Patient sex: F
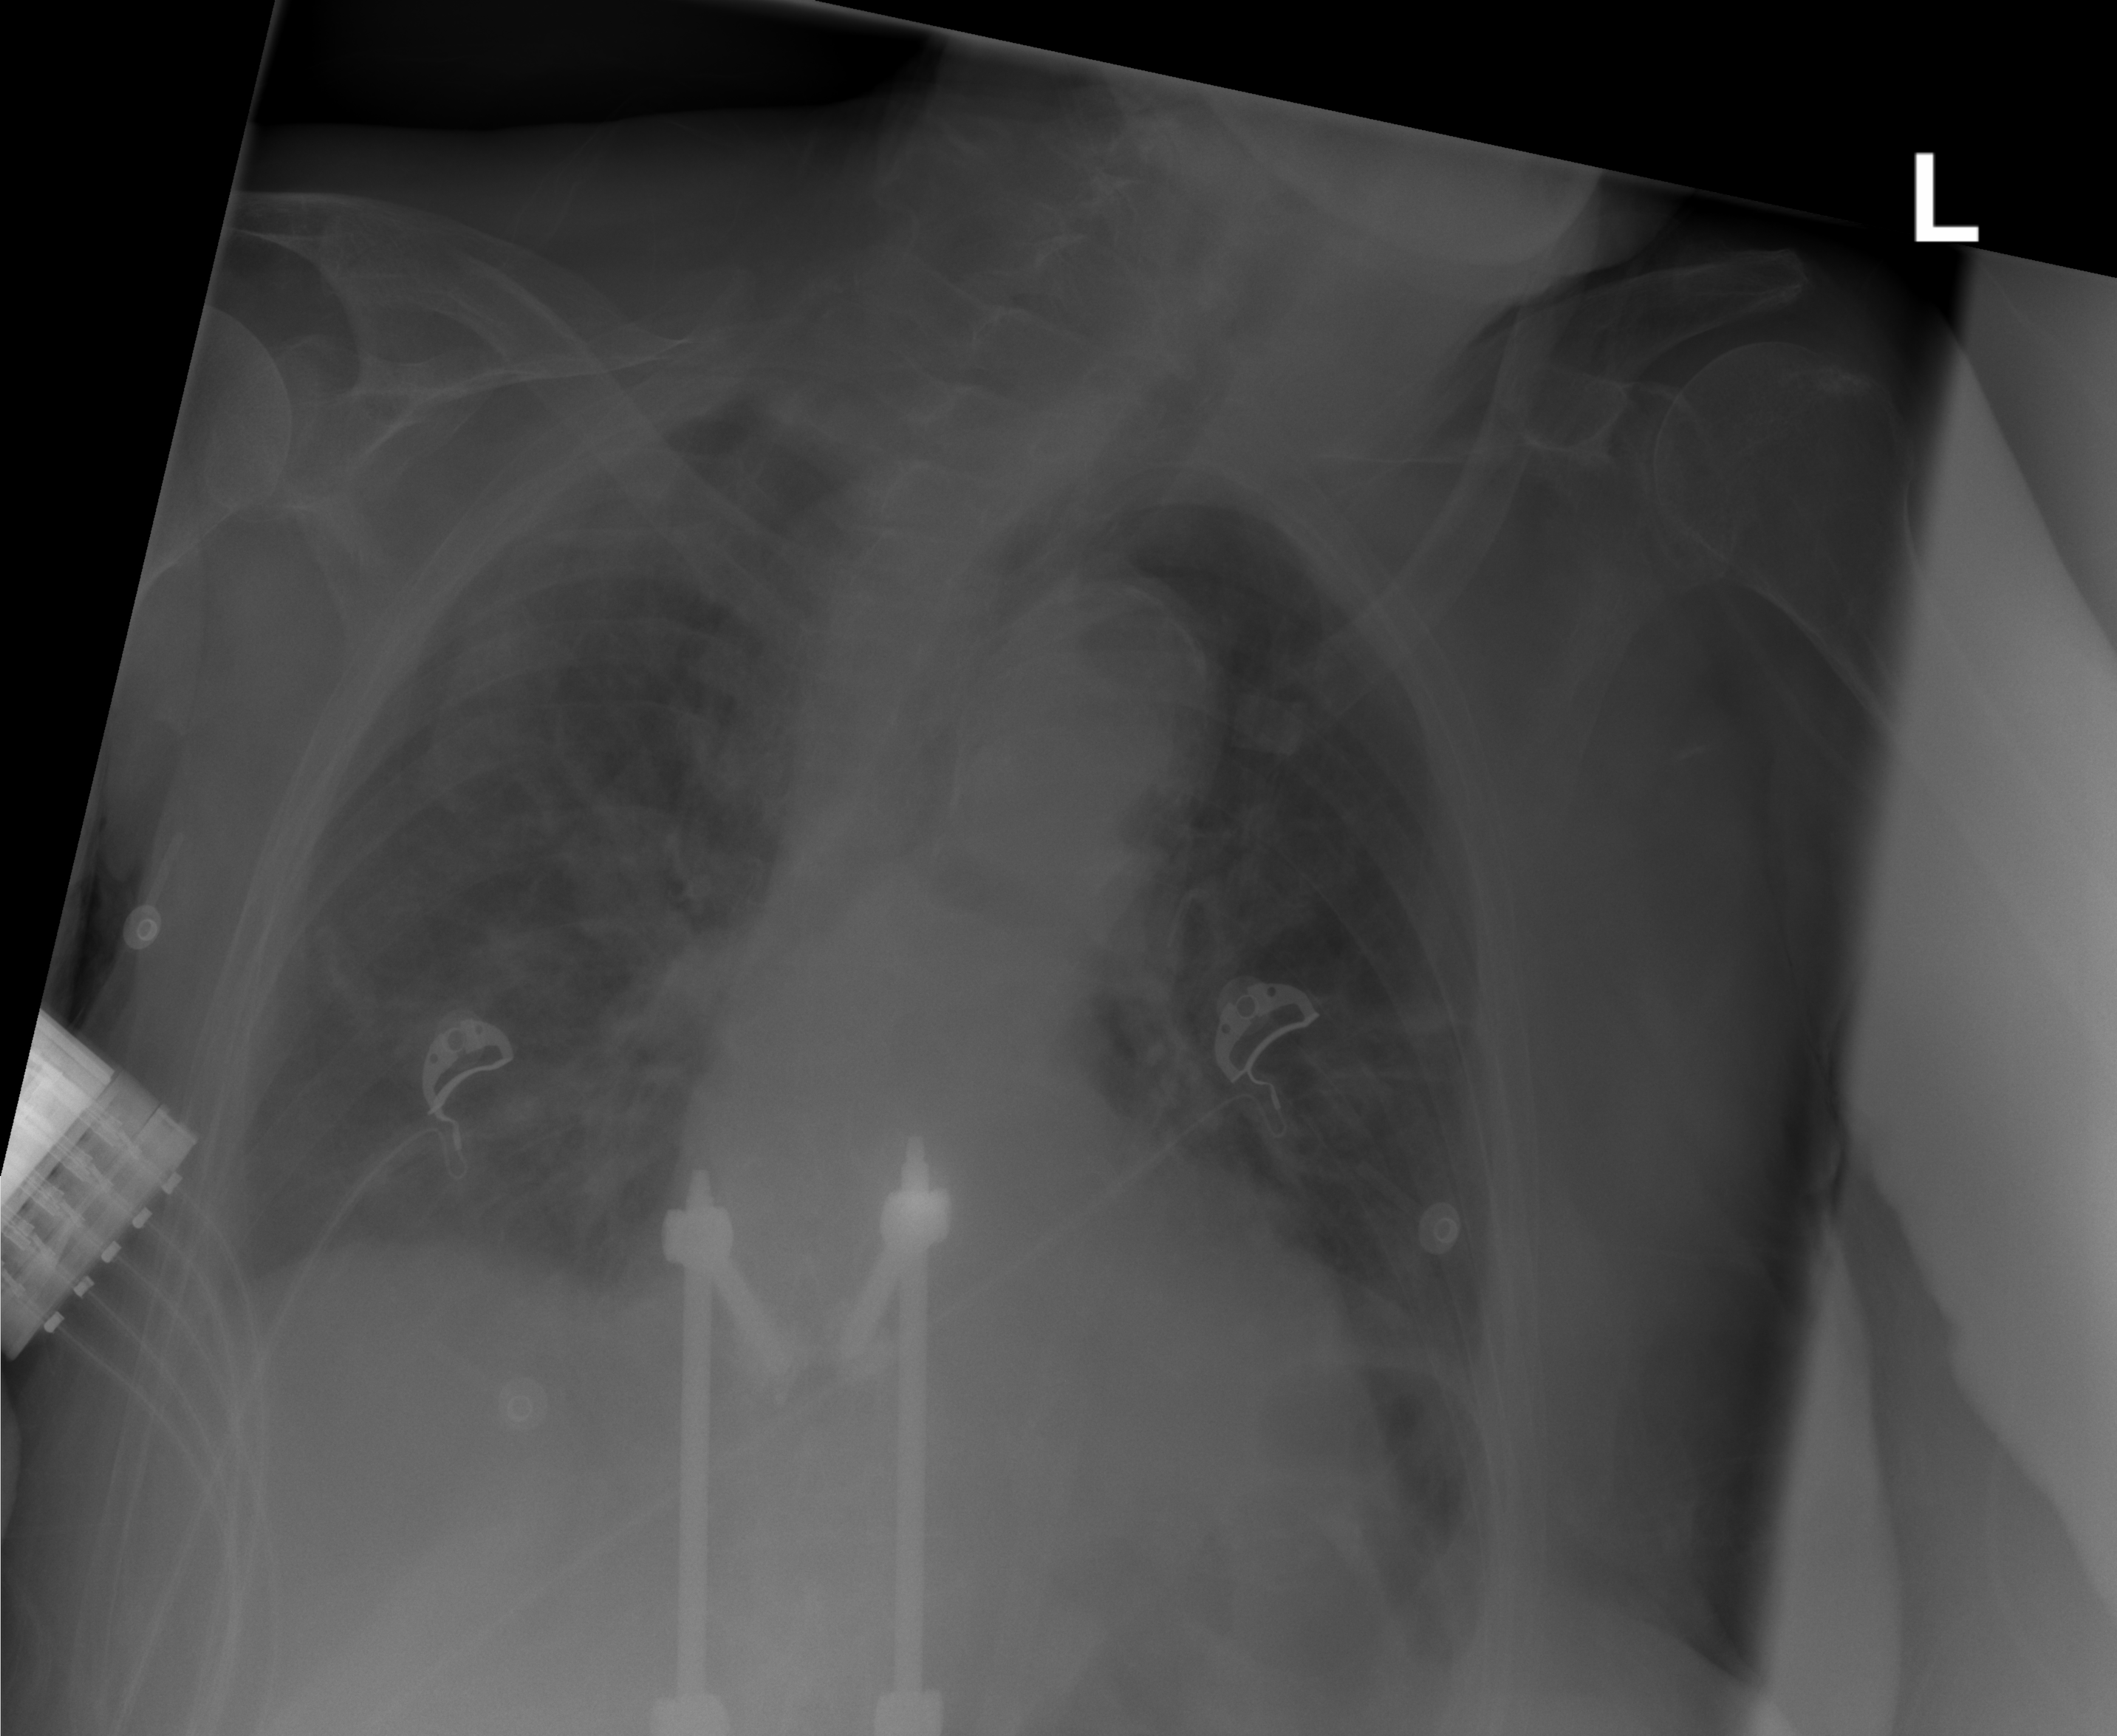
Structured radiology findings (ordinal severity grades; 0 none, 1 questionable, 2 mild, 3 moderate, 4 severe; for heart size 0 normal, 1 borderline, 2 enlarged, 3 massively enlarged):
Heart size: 0
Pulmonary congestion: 2
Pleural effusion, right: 0
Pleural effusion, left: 0
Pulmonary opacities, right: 2
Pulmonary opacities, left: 1
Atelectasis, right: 2
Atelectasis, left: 2